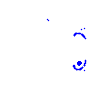
Particle: pion